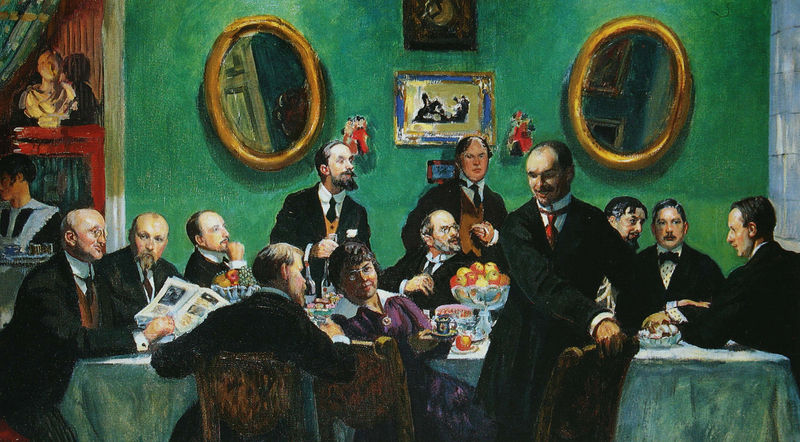
Titel: Die Künstler von "Mir iskusstwa"
Künstler: Boris Kustodijew
Standort: St. Petersburg
Institution: Russisches Museum
Schlagwörter: blau, dunkel, gemälde, mann, gelb, grün, menschen, braun, frau, kaffeehaus, kleid, männer, raum, schwarz, stuhl, stühle, tisch, zimmer, dame, obst, rot, expressionismus, fest, gesellschaft, gespräch, herren, anzug, anzüge, bart, bärte, feier, gelage, jacke, wand, wirtschaft, rahmen, schale, bild, goldrahmen, schauen, spiegel, tischdecke, tischtuch, gold, realismus, oval, apfel, äpfel, bilder, russland, lila, violett, essen, frack, tafel, salon, club, kaffee, runde, krawatte, büste, glatze, dienstmädchen, tee, fliege, restaurant, kuchen, zeitung, brille, jacken, kunst, mahl, art, kravatte, bankett, kellnerin, obstschale, diskussion, grü, gespräche, purpur, verein, sitzung, zusammenkunft, männergesellschaft, krawatten, lenin, dinner, anzuge, serviererin, studienräte, wandgrün, nakett, krawatte tisch, diskussiom, gespräck